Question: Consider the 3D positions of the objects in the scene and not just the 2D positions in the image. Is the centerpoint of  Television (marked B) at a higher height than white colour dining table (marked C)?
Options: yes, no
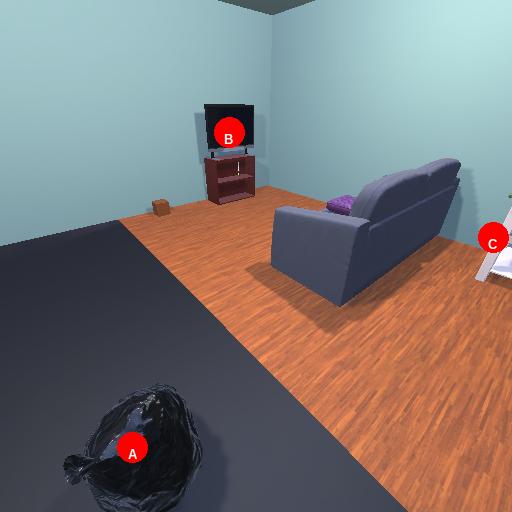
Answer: yes